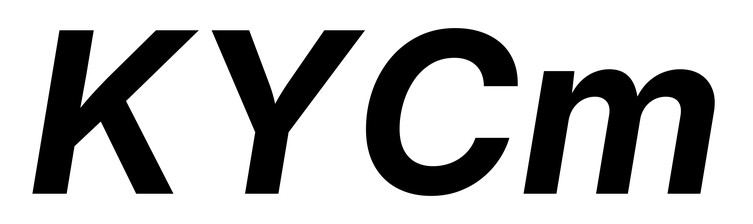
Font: Inter-Italic_Bold_Italic